Question: I've created a label override that will allow my new control to be moved around the screen easily.
I've attached the code below, but when I run the application or attempt to move the label it's always off. It also will sometimes just completely vanish, leave a trail or reset to the 0,0 location. Have a look at the screenshot.
I used to have this working 100%, but after some recent tweaking it has gone to the dogs again and I'm not sure how to get it working.

'''
internal sealed class DraggableLabel : Label
{
private bool _dragging;
private int _mouseX, _mouseY;
public DraggableLabel()
{
DoubleBuffered = true;
}
protected override void OnMouseMove(MouseEventArgs e)
{
if (_dragging)
{
Point mposition = PointToClient(MousePosition);
mposition.Offset(_mouseX, _mouseY);
Location = mposition;
}
base.OnMouseMove(e);
}
protected override void OnMouseDown(MouseEventArgs e)
{
if (e.Button == MouseButtons.Left)
{
_dragging = true;
_mouseX = -e.X;
_mouseY = -e.Y;
BringToFront();
Invalidate();
}
base.OnMouseDown(e);
}
protected override void OnMouseUp(MouseEventArgs e)
{
if (_dragging)
{
_dragging = false;
Cursor.Clip = new Rectangle();
Invalidate();
}
base.OnMouseUp(e);
}
}
'''
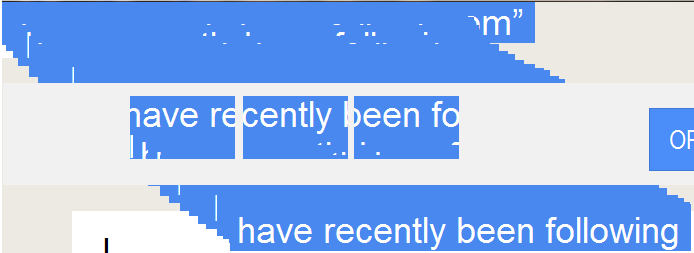
Answer: The OnMouseMove() code is bad. Do it like this instead:
'''
private Point lastPos;
protected override void OnMouseMove(MouseEventArgs e) {
if (e.Button == MouseButtons.Left) {
int dx = e.X - lastPos.X;
int dy = e.Y - lastPos.Y;
Location = new Point(Left + dx, Top + dy);
// NOTE: do NOT update lastPos, the relative mouse position changed
}
base.OnMouseMove(e);
}
protected override void OnMouseDown(MouseEventArgs e) {
if (e.Button == MouseButtons.Left) {
lastPos = e.Location;
BringToFront();
this.Capture = true;
}
base.OnMouseDown(e);
}
protected override void OnMouseUp(MouseEventArgs e) {
this.Capture = false;
base.OnMouseUp(e);
}
'''
The screen shot also shows evidence of the form not redrawing properly. You didn't leave any clue as to what might cause that.